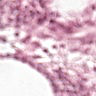
Metastatic tissue present: no